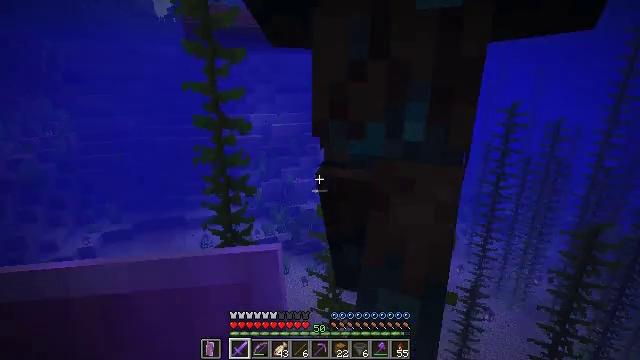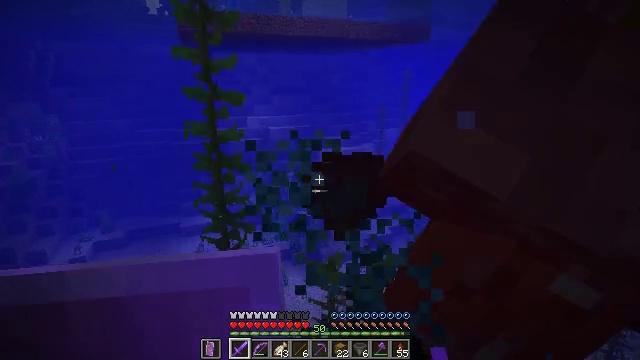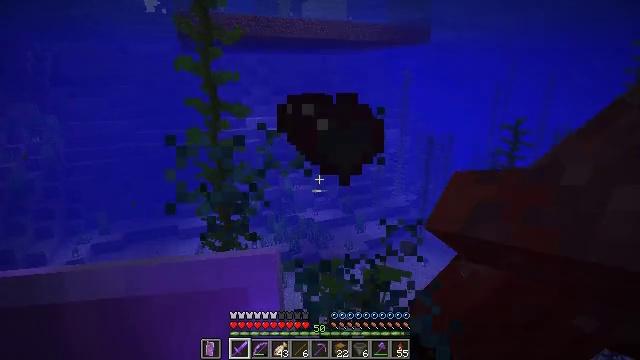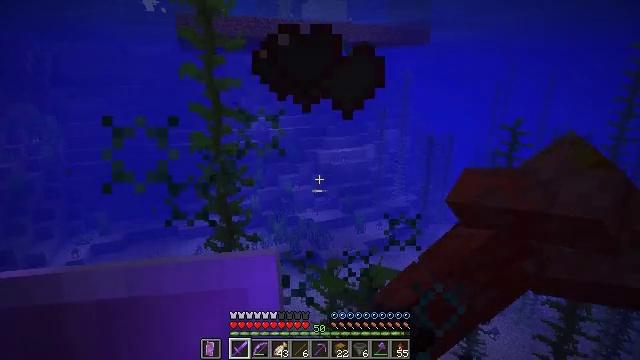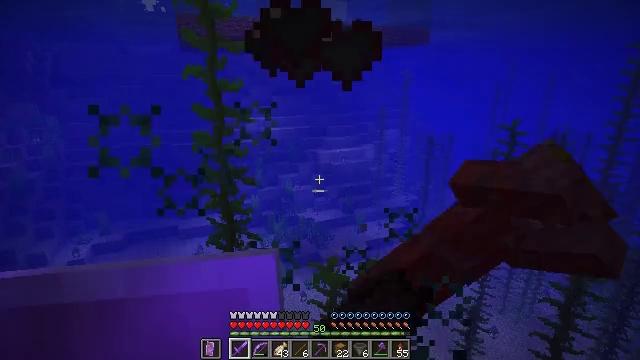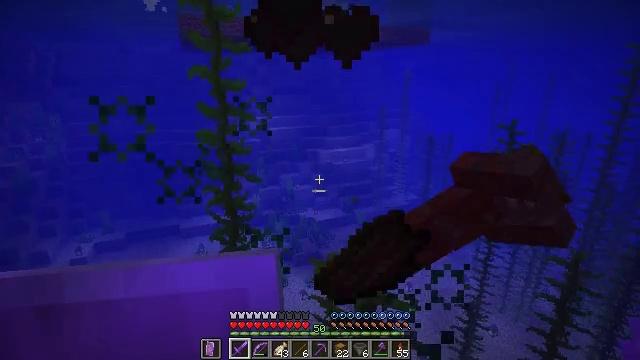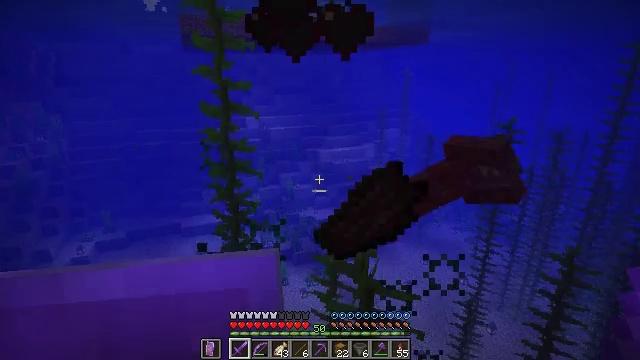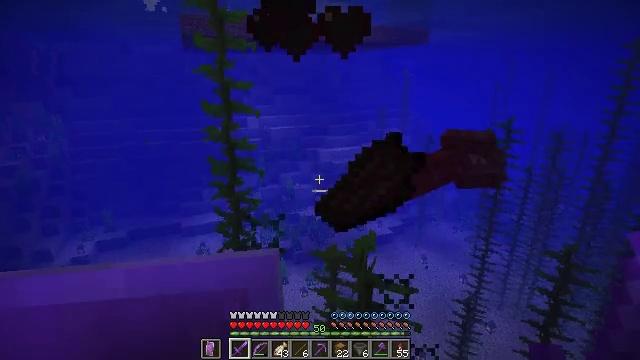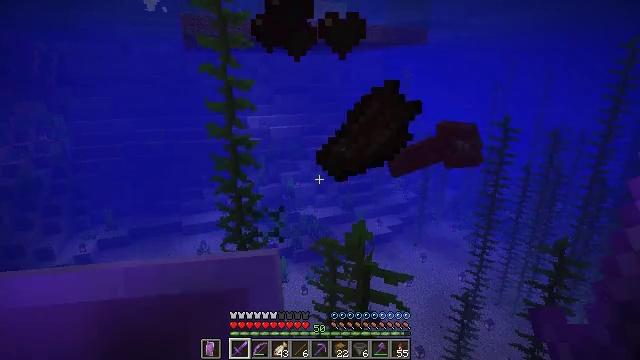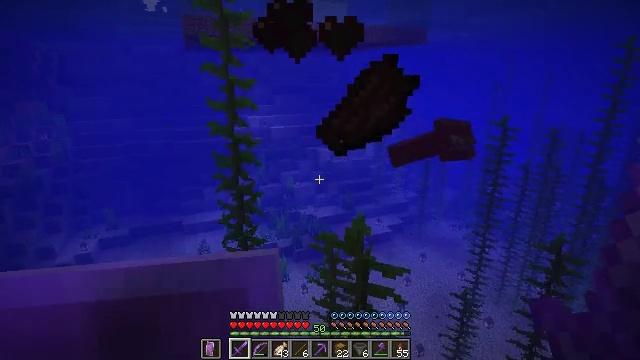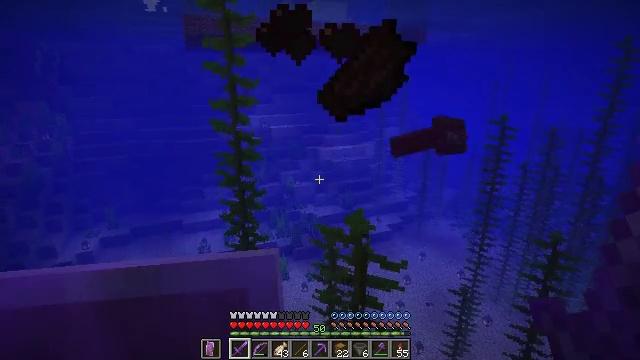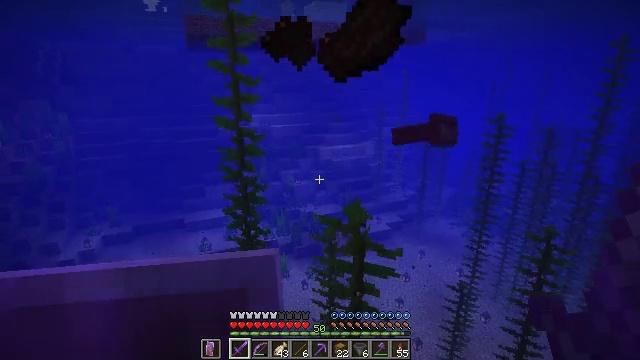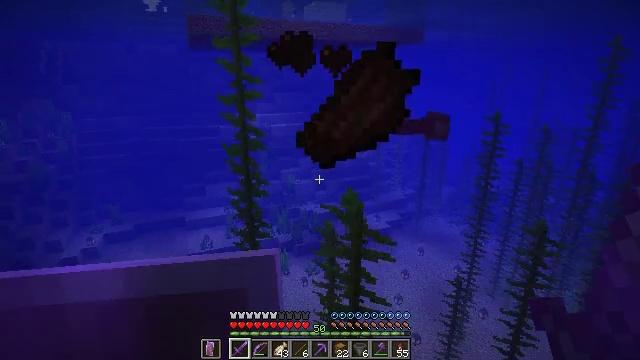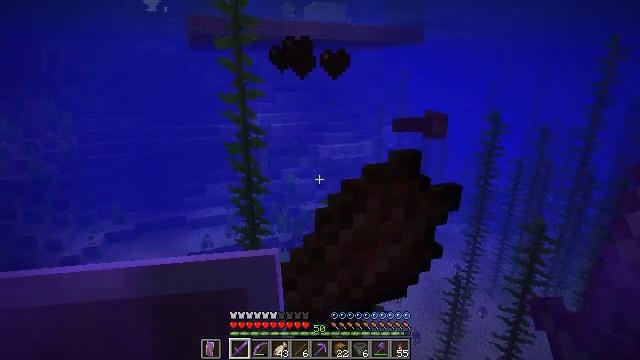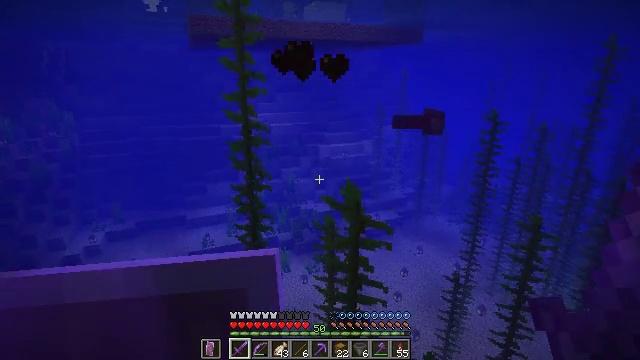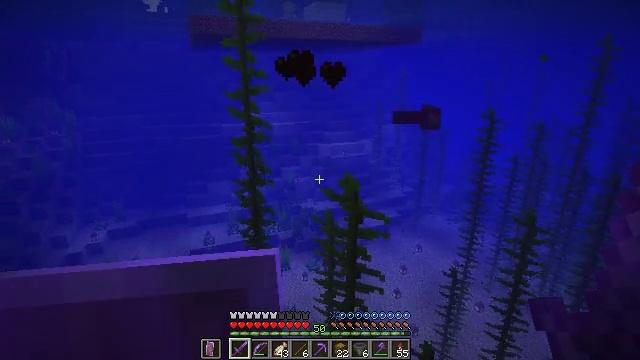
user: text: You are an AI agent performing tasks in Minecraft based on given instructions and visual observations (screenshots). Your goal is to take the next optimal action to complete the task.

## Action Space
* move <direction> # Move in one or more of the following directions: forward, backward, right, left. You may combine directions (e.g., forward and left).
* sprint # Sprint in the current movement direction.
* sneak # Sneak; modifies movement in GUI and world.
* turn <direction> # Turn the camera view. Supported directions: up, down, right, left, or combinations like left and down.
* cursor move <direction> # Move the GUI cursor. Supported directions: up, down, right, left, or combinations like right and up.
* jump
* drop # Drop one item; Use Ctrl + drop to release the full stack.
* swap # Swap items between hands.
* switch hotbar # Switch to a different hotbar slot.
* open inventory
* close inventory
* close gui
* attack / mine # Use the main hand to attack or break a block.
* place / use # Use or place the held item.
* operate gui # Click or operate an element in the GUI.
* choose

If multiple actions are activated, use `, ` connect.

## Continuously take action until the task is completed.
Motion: motion action
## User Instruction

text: Mine stone brick stairs block.
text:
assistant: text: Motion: move back
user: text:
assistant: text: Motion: move back
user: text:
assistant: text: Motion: move back
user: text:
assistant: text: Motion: move back
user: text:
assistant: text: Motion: move back
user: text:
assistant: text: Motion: move back
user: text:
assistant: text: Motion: move back
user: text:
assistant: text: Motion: move back
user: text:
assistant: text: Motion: move back
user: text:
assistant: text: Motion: move back
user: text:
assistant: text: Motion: move back
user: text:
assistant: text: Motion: move back
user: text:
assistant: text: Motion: move back
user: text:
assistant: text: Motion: move back
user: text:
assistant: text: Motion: move back
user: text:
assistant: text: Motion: move back
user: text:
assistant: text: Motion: move back
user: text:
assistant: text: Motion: move back, turn right and up
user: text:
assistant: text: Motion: move back, turn right and up
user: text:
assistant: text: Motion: move back, turn right
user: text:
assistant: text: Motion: move back, turn right and down
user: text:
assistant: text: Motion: move back, turn right and down
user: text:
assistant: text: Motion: move back, turn right
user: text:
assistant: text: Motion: move back, turn right and up
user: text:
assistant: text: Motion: move back, turn left and up
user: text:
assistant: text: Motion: move back
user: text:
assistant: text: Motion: move back and move right
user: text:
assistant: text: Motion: move right
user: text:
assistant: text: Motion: move right
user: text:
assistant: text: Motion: move forward and move right